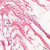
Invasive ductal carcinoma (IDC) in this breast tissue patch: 0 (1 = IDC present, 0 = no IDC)